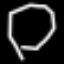
Label: octagon